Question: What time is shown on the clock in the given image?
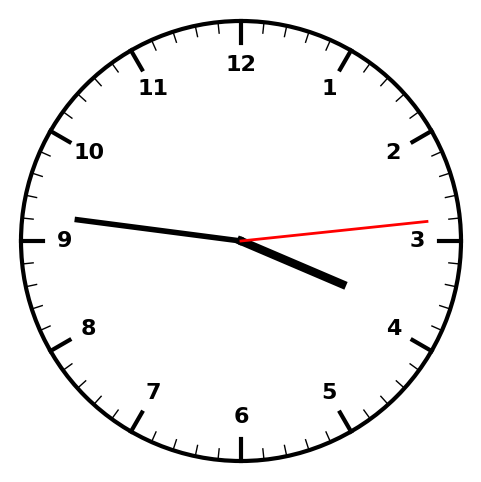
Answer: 03:46:14